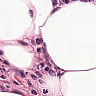
Metastatic tissue present: no